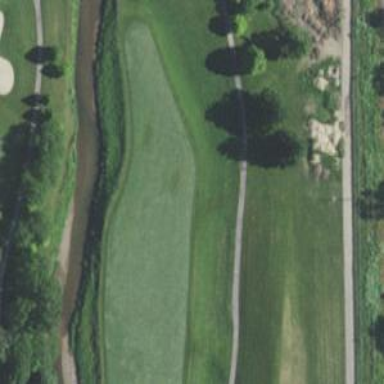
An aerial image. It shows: Path designated for golf carts.